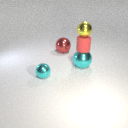
large cyan metal sphere in front of large red metal sphere